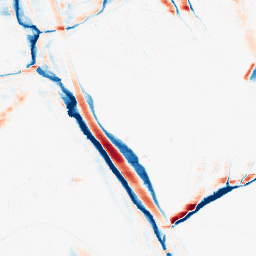
Category: morphological
Decomposition family: morphological_ellipse
Decomposition parameters: operation: average
width: 5
height: 20
Upsampling method: quartic
Upsampling parameters: scale: 8
Upsampling scale: 8